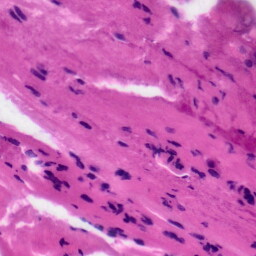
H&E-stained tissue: Tonsil